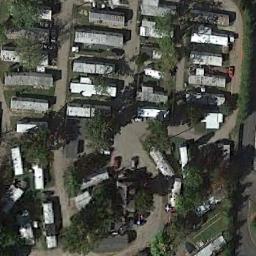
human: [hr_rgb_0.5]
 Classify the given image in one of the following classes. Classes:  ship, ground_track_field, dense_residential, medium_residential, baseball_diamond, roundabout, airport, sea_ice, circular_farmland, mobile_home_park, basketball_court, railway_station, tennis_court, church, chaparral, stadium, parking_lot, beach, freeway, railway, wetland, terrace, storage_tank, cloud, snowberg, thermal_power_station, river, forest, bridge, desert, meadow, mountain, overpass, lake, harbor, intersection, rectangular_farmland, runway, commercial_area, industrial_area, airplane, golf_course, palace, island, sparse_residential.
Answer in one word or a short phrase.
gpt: mobile_home_park